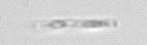
Label: Leptocylindrus